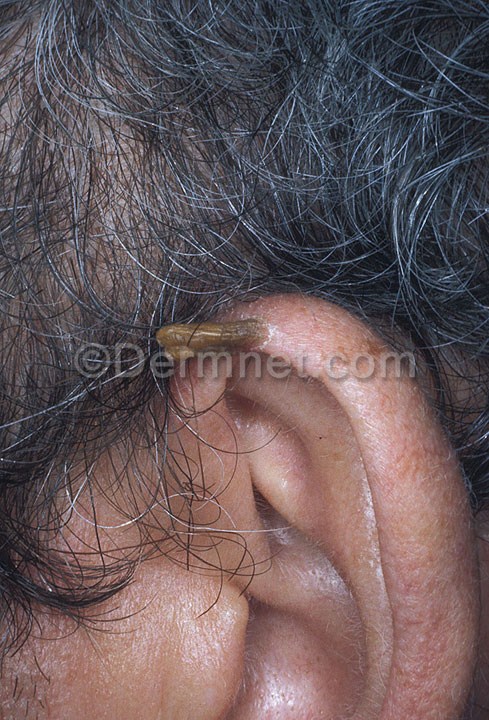
Disease: Seborrheic Keratoses and other Benign Tumors